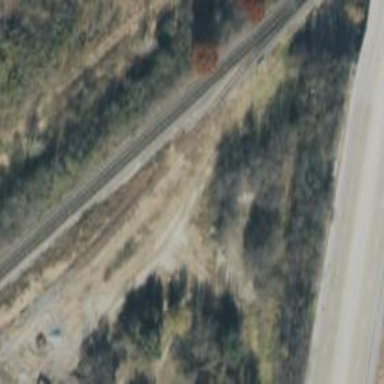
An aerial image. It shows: Railway siding for service.